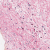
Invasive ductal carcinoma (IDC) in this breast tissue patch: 0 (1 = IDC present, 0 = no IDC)